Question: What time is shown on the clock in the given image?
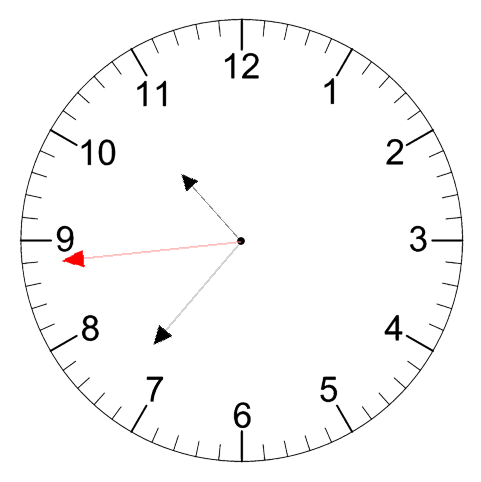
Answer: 10:36:44